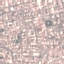
Land use / land cover: Residential